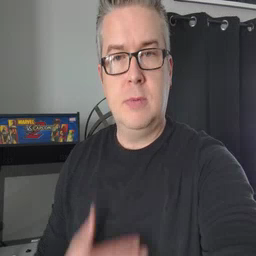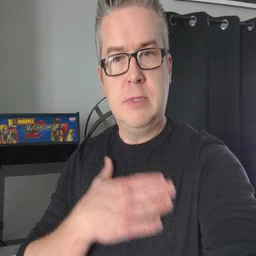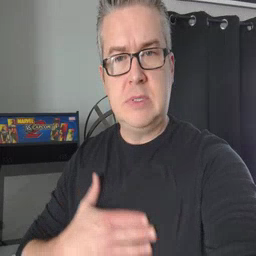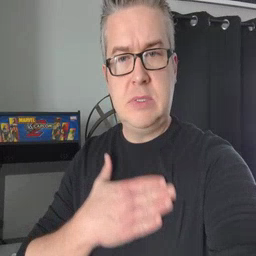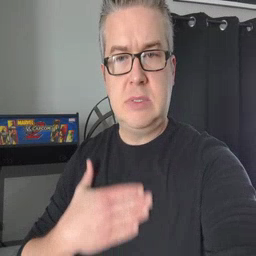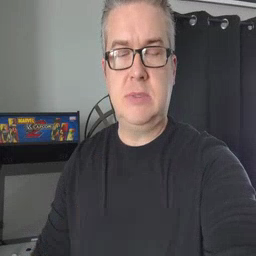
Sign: please